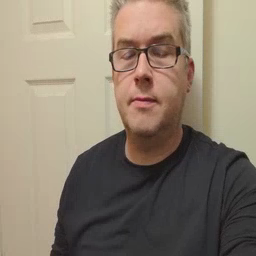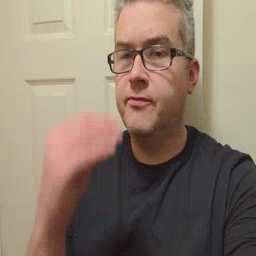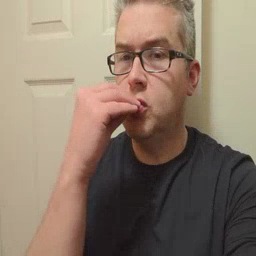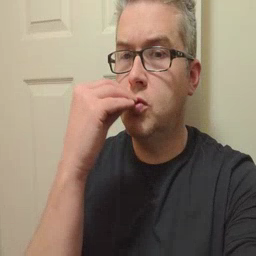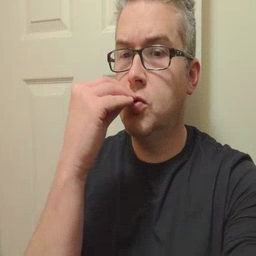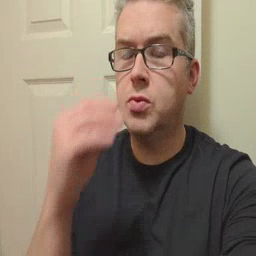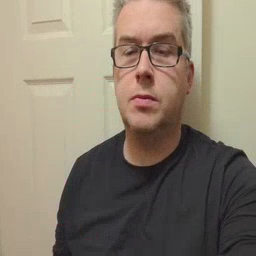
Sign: food